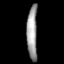
Tissue: lung
Cell type: Epithelial cells
Senescence score: 0.583
Nuclear area (px): 563
Mean DAPI intensity: 154.847